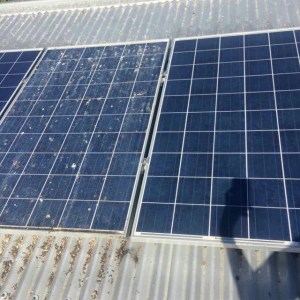
Label: Bird-drop